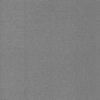
Label: dusty